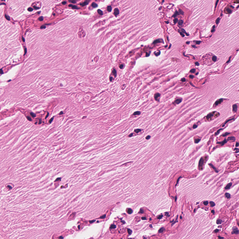
Tumor epithelial tissue: no
Tumor-associated stroma tissue: no
Normal tissue: yes